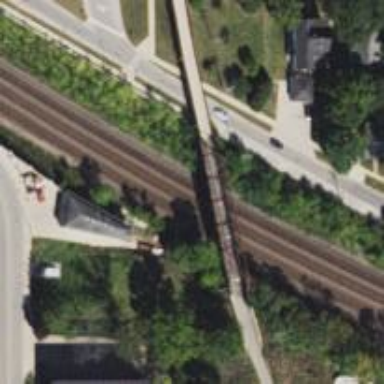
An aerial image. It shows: Path on bridge.